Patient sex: M
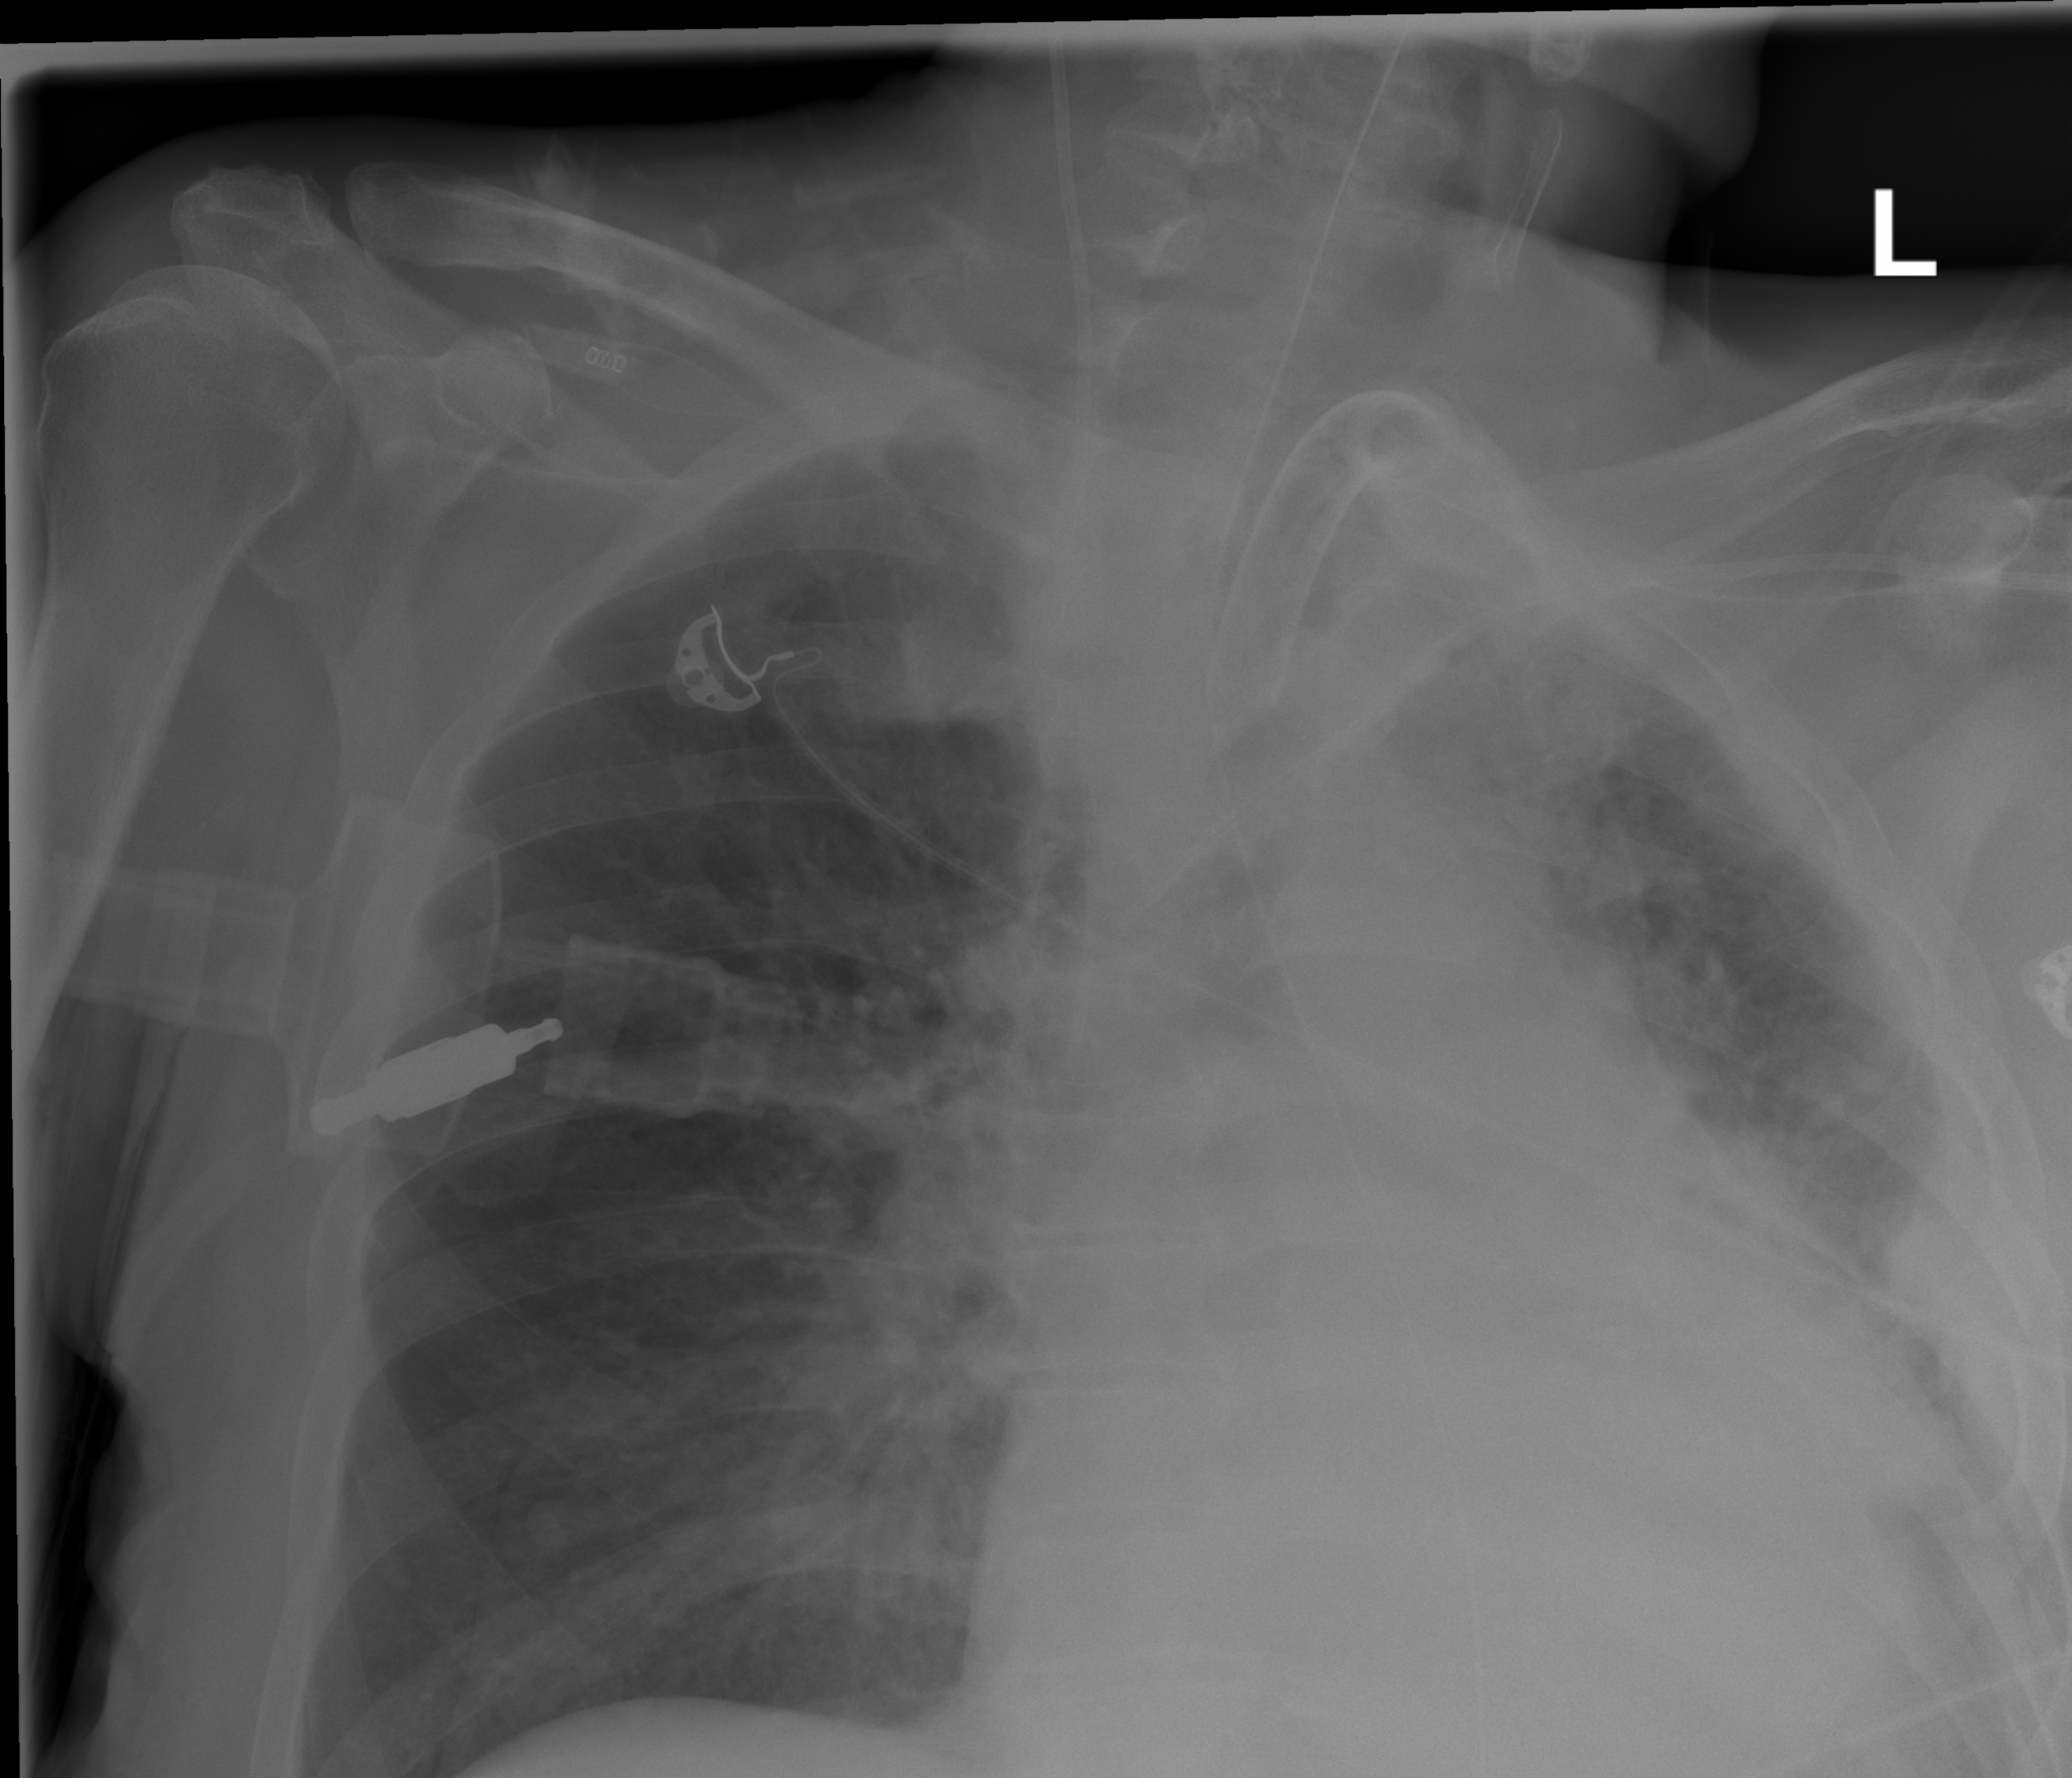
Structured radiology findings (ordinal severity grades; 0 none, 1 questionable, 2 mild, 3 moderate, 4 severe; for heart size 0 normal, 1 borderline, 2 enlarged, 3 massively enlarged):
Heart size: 2
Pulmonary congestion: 0
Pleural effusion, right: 0
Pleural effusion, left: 2
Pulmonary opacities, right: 2
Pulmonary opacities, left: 2
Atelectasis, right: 2
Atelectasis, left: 2